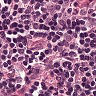
Metastatic tissue present: no